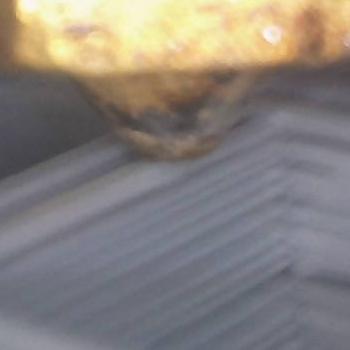
Flow rate: 149%